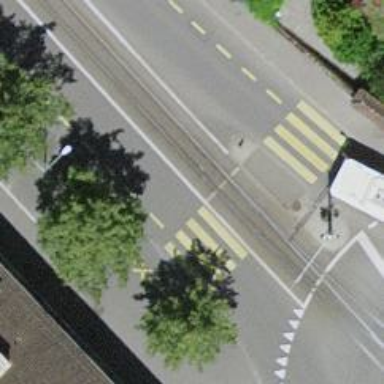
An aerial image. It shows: Uncontrolled crossing where the road intersects with tram railway.